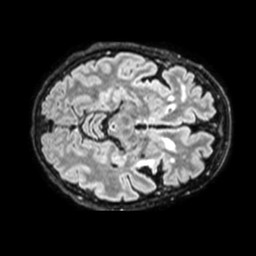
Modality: FLAIR
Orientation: axial
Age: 66
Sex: female
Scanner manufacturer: philips
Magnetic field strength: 1.5 T
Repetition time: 4.8 s
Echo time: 0.3323 s